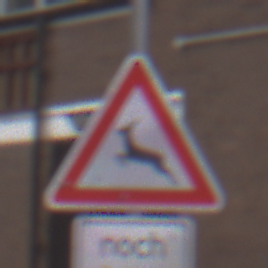
Verkehrszeichen: WildwechselRechts
Zusatzzeichen unten: LaengeEinerStrecke4
Umgebung: Outdoor, Urban
Tageszeit: MorningAfternoon
Wetter: Overcast
Licht: Natural
Jahreszeit: NotSpecified
Kontrast: LowContrast